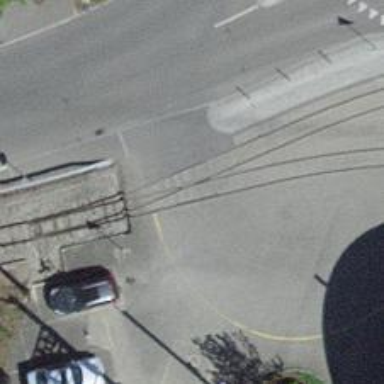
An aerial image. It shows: Railway level crossing.